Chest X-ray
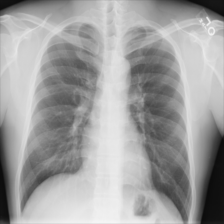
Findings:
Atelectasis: negative
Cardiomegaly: negative
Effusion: negative
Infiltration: negative
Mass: negative
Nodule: negative
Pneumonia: negative
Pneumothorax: negative
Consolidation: negative
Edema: negative
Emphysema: negative
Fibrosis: negative
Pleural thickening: negative
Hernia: negative